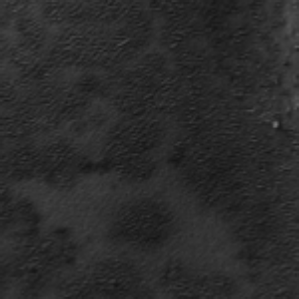
Label: frost